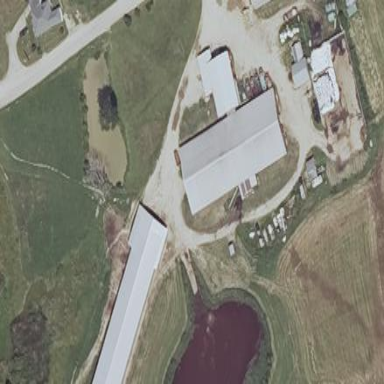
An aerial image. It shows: Farmyard area.